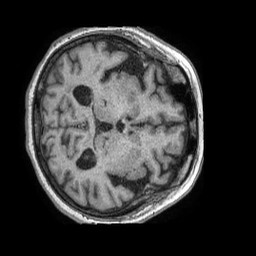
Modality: T1w
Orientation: axial
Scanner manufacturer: philips
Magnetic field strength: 1.5 T
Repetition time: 0.007584 s
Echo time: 0.003479 s